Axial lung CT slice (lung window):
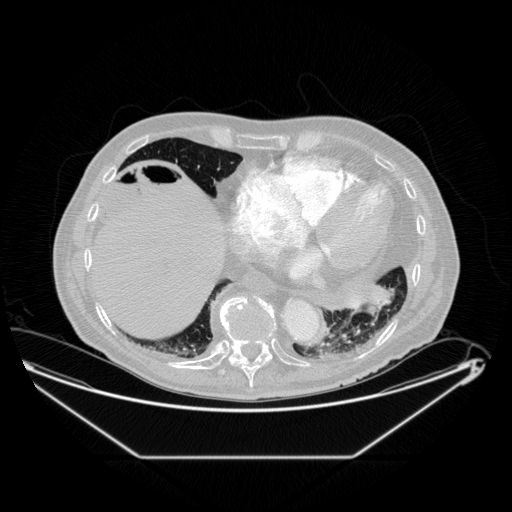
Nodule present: no